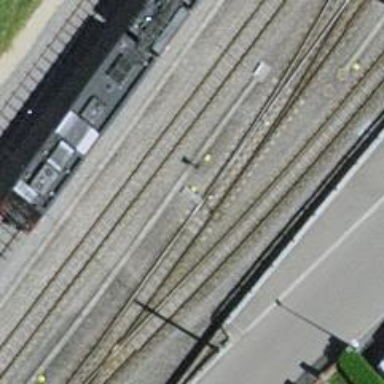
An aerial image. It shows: Railway switch.